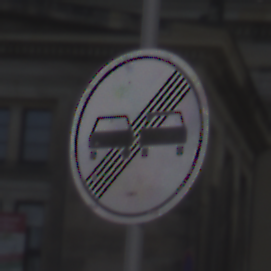
Verkehrszeichen: EndeUeberholverbot
Umgebung: Outdoor, Urban
Tageszeit: MorningAfternoon
Wetter: PartlyCloudy
Licht: Natural
Jahreszeit: NotSpecified
Kontrast: LowContrast